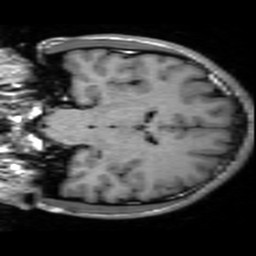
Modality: inplaneT1
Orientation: coronal
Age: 21
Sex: male
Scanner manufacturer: ge
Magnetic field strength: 3 T
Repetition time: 2.499 s
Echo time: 0.02513 s